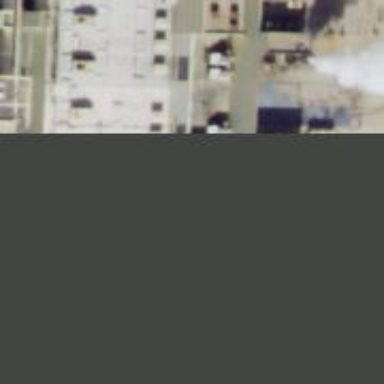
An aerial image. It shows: Steam turbine generator.